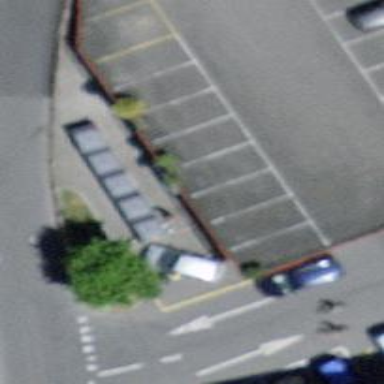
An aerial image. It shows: Recycling container at amenity designated for recycling.